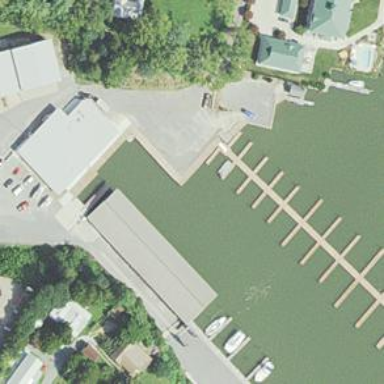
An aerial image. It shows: Boathouse building.